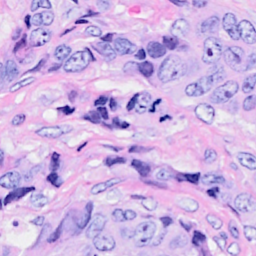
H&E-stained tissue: Breast